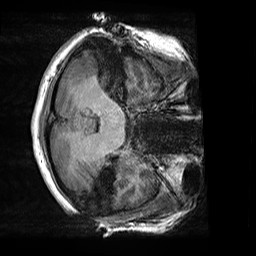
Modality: T1w
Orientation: axial
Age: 24
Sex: female
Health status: healthy
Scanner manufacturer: siemens
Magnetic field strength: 3 T
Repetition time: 2.5 s
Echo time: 0.00299 s